【题型】解答题　【知识点】解析几何　【难度】medium
已知双曲线$\Gamma:\frac{x^2}{4}-\frac{y^2}{5}=1$，$F_1,F_2$分别为其左、右焦点。

(1) 求$F_1,F_2$的坐标和双曲线$\Gamma$的渐近线方程；
(2) 如图，$P$是双曲线$\Gamma$右支在第一象限内一点，圆$C$是$\triangle PF_1F_2$的内切圆，设圆与$PF_1$，$PF_2$，$F_1F_2$分别切于点$D$，$E$，$F$。当圆$C$的面积为$4\pi$时，求直线$PF_2$的斜率；
(3) 是否存在过点$F_2$的直线$l$与双曲线$\Gamma$的左右两支分别交于$A,B$两点，且使得$\angle F_1AB=\angle F_1BA$。若存在，求出直线$l$的方程；若不存在，请说明理由。

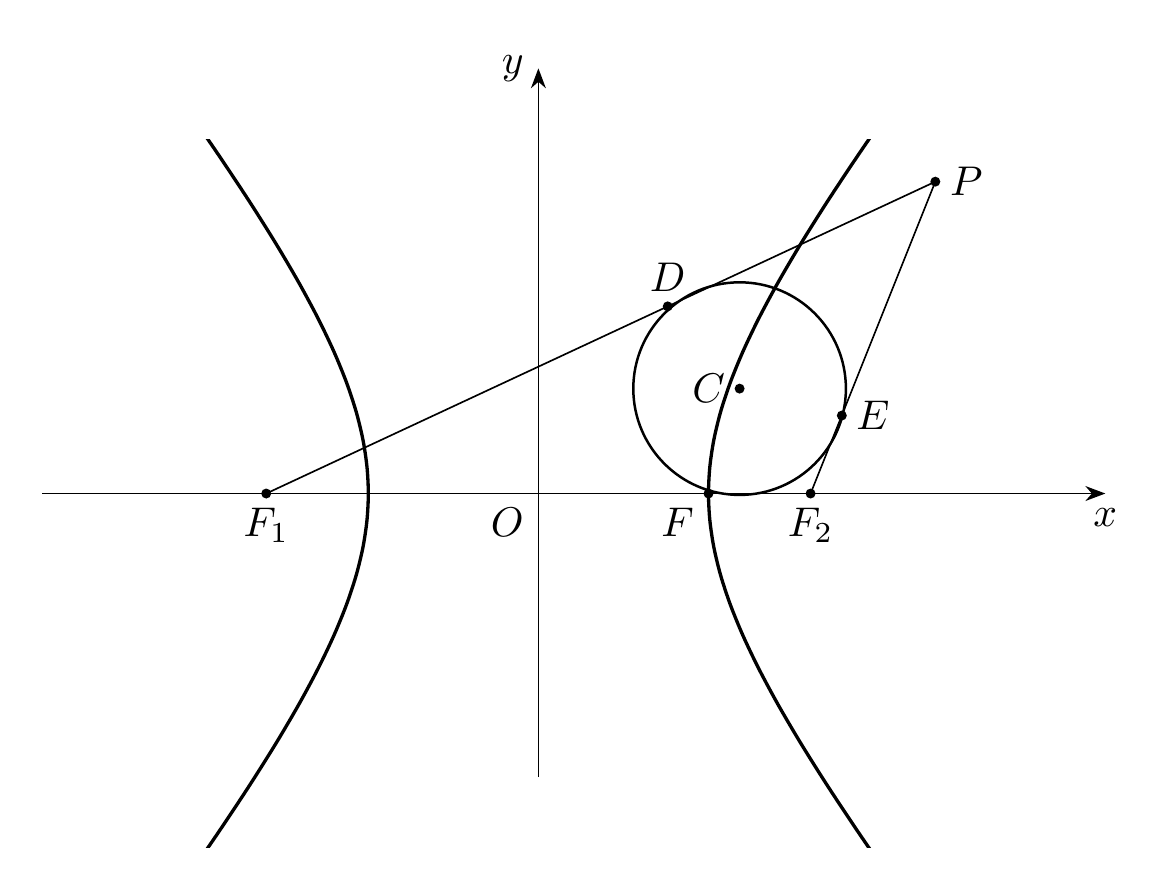
【解答】

\textbf{【答案】}
(1) $F_1(-3,0)$，$F_2(3,0)$，渐近线方程：$y=\pm\frac{\sqrt{5}}{2}x$；
(2) $k=\frac{4}{3}$；
(3) 存在，直线方程为$y=\pm\frac{\sqrt{65}}{13}(x-3)$。

\textbf{【分析】}
(1) 根据双曲线定义$c^2=a^2+b^2$求出$c$，进而得到焦点坐标和渐近线；
(2) 由切线长定理及双曲线定义，可得$F$为椭圆右顶点，再由圆面积求出半径$r=2$，利用点到直线距离公式求解斜率；
(3) 假设存在，由$\angle F_1AB=\angle F_1BA$推出$F_1M\perp AB$（$M$为$AB$中点），即$k_{F_1M}\cdot k_{AB}=-1$，再结合双曲线方程联立求解。

\textbf{【解答】}
(1) 因为双曲线$\Gamma:\frac{x^2}{4}-\frac{y^2}{5}=1$，
所以$a^2=4$，$b^2=5$，
所以$c^2=a^2+b^2=9$，即$c=3$，
即$F_1(-3,0)$，$F_2(3,0)$，
所以双曲线$\Gamma$的渐近线方程是$y=\pm\frac{\sqrt{5}}{2}x$。

(2) 由题意可知$|PD|=|PE|$，$|F_1D|=|F_1F|$，$|F_2F|=|F_2E|$，
所以$|PF_1|-|PF_2|=(|PD|+|DF_1|)-(|PE|+|EF_2|)=|DF_1|-|EF_2|=|F_1F|-|F_2F|=2a=4$，
$F(2,0)$，即$F$是椭圆右顶点。
设圆$C$的半径为$r(r>0)$，
因为圆$C$的面积为$4\pi$，则$\pi r^2=4\pi$，即$r=2$。
$\because CF\perp F_1F_2$，
$\therefore$ 设直线$PF_2$的斜率为$k$，则直线$PF_2$的方程为$y=k(x-3)$，即$kx-y-3k=0$，
由圆心$C$到直线$PF_2$的距离等于圆的半径，可得$\frac{|2k-0-3k|}{\sqrt{k^2+1}}=2$，
解得直线$PF_2$的斜率为$k=\frac{4}{3}$。

(3) 假设存在过点$F_2$的直线$l$与双曲线$\Gamma$的左右两支分别交于$A,B$两点，且使得$\angle F_1AB=\angle F_1BA$，
设$A(x_1,y_1)$，$B(x_2,y_2)$，$AB$中点为$M(x_0,y_0)$，
又$F_1(-3,0)$，$F_2(3,0)$，
由$\angle F_1AB=\angle F_1BA$，可知$\triangle F_1AB$为等腰三角形，$|F_1A|=|F_1B|$，且直线$l$不与$x$轴重合，
于是$F_1M\perp AB$，即$k_{F_1M}\cdot k_{AB}=-1$，
即$\frac{y_0}{x_0+3}\cdot\frac{y_0}{x_0-3}=-1$，所以$x_0^2+y_0^2=9$（*）。

因为点$A,B$在双曲线$\Gamma$上，
所以$\begin{cases}\frac{x_1^2}{4}-\frac{y_1^2}{5}=1 \quad \textcircled{1}\\\frac{x_2^2}{4}-\frac{y_2^2}{5}=1 \quad \textcircled{2}\end{cases}$，
①$-$②化简整理得：$\frac{y_1+y_2}{x_1+x_2}\cdot\frac{y_1-y_2}{x_1-x_2}=\frac{5}{4}$，即$k_{OM}\cdot k_{AB}=\frac{5}{4}$。

联立（*）和$k_{OM}\cdot k_{AB}=\frac{5}{4}$，得：
\[
\begin{cases}
x_0^2 + y_0^2 = 9 \\
4y_0^2 = 5x_0^2 - 15x_0
\end{cases}
\Rightarrow 3x_0^2 - 5x_0 - 12 = 0
\]
解得$x_0=-\frac{4}{3}$或$x_0=3$（舍），
当$x_0=-\frac{4}{3}$，$y_0=\pm\frac{\sqrt{65}}{3}$，
所以$M\left(-\frac{4}{3},\pm\frac{\sqrt{65}}{3}\right)$，
由$k_{OM}\cdot k_{AB}=\frac{5}{4}$，得$k_{AB}=\pm\frac{\sqrt{65}}{13}$，
所以直线$l$的方程为$y=\pm\frac{\sqrt{65}}{13}(x-3)$。

综上，存在满足条件的直线，其方程为$y=\pm\frac{\sqrt{65}}{13}(x-3)$。

\textbf{【点评】}
本题考查双曲线的方程，直线与双曲线的相交问题，解题中需要一定的计算能力，属于中档题。